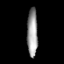
Tissue: prostate
Cell type: Myeloid cells
Senescence score: 0.8061
Nuclear area (px): 501
Mean DAPI intensity: 154.707